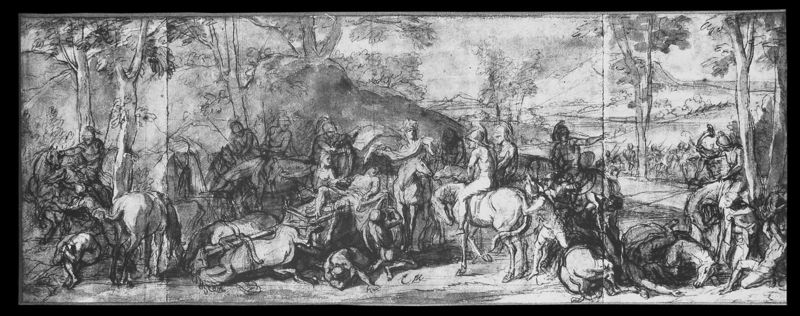
Titel: Der Tod des Granicus
Künstler: Charles Le Brun
Institution: Paris, Musée du Louvre
Schlagwörter: akt, berg, felsen, kampf, nackt, weiß, bäume, landschaft, menschen, schwarz, skizze, zeichnung, weg, falten, horn, hügel, wald, karren, pferd, pferde, reiter, papier, berge, gebirge, wagen, krieg, schlacht, soldaten, tusche, überfall, tote, deichsel, bleistift, helm, entwurf, mythologie, ritter, jagd, helme, griechisch, sturz, raubzug, bleibstift